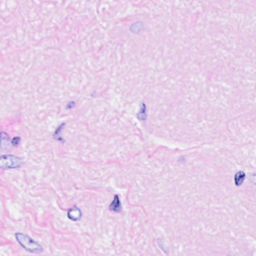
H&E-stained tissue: Breast